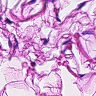
Metastatic tissue present: no